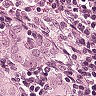
Metastatic tissue present: yes